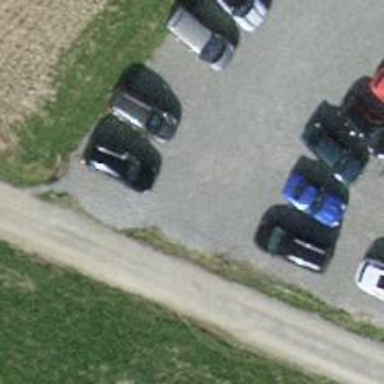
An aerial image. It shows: Parking aisle with pebblestone surface.